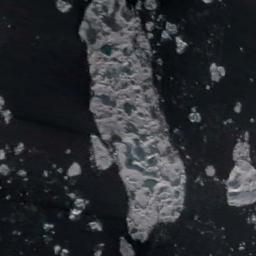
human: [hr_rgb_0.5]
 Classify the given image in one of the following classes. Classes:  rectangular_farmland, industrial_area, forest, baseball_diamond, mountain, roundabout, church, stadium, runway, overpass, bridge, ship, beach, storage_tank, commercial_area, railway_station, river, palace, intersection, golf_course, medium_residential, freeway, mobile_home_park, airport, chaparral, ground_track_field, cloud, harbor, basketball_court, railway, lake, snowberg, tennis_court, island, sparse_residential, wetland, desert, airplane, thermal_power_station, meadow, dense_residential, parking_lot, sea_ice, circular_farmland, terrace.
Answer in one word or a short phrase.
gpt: sea_ice